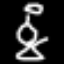
Label: angel